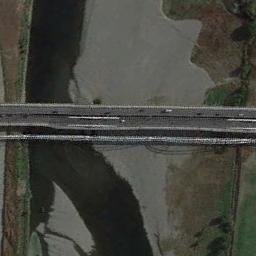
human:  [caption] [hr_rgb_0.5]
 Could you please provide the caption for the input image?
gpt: A bridge connects the land on both sides of the dark green river .

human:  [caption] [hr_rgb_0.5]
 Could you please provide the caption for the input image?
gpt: A bridge is over the river with some plants beside .

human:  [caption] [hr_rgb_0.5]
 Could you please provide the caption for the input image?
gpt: Several boats stopped on one side of the river .

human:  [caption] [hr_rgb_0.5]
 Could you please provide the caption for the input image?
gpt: A bridge built on a dark green river and the flood bed of the river .

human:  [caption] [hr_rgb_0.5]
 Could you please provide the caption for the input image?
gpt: Many cars of different models are on the bridge .